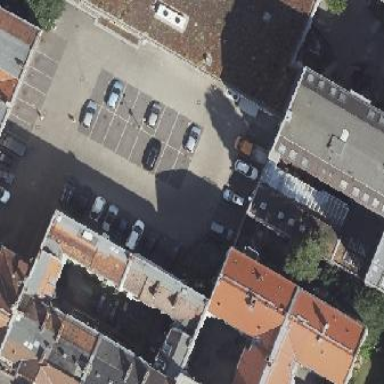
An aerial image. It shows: Parking area with paving stones surface.